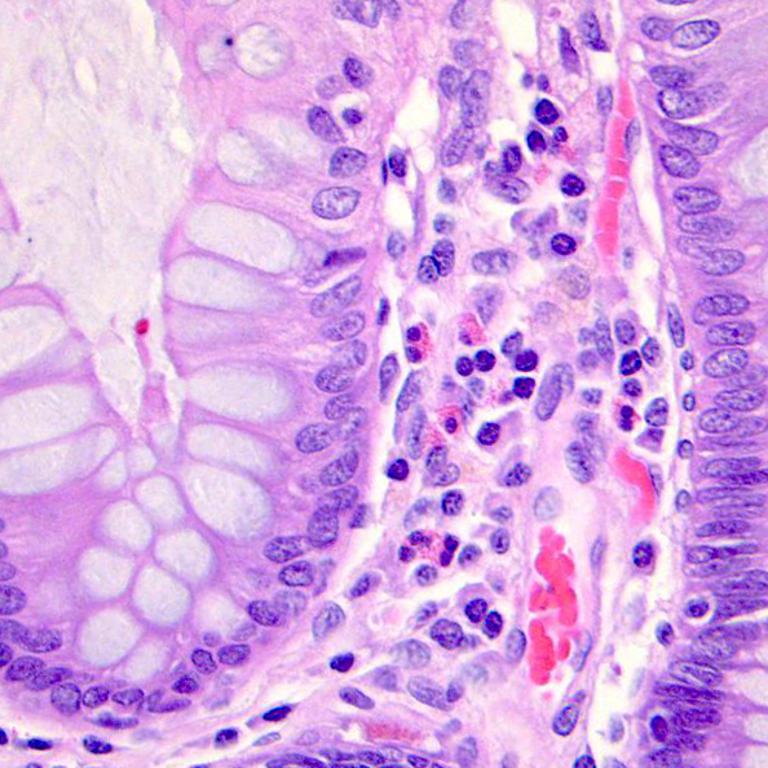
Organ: colon
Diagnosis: benign